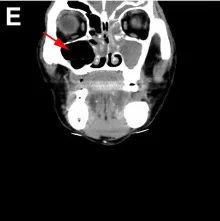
CT findings of the case. Coronal.
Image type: radiology (ct)